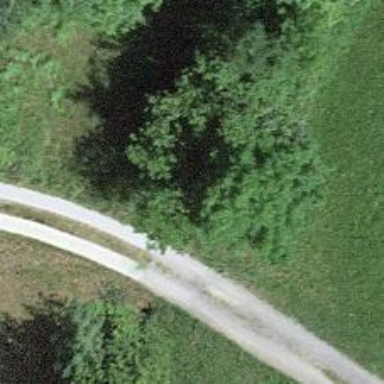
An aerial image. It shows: Culvert tunnel.